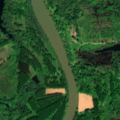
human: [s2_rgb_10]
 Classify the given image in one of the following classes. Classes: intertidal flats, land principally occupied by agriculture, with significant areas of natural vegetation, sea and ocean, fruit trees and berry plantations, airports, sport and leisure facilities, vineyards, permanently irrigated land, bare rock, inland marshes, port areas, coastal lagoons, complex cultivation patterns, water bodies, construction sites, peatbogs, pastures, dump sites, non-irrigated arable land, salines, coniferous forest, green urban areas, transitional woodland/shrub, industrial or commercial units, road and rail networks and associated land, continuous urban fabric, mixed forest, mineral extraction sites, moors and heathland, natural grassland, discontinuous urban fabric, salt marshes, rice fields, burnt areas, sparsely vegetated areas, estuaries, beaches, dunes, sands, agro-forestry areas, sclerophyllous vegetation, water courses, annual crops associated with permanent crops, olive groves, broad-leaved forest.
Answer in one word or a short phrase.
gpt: broad-leaved forest, transitional woodland/shrub, water courses